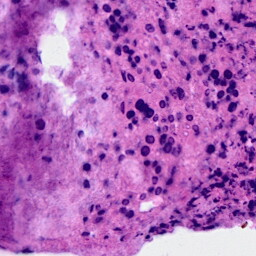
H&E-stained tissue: Breast